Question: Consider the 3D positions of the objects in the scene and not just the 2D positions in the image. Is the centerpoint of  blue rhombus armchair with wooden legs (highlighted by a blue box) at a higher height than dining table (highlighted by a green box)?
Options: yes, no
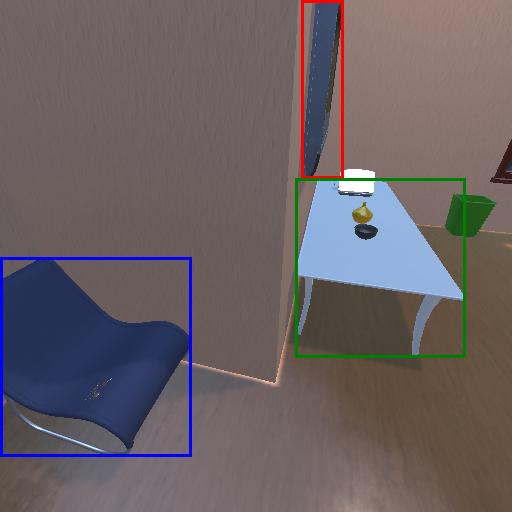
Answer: yes